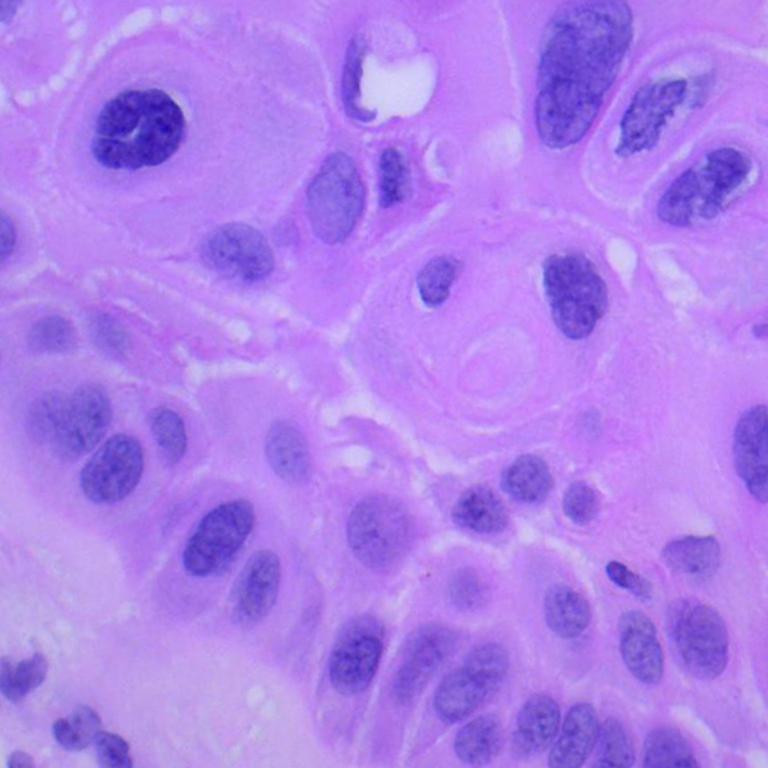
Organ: lung
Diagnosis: squamous carcinomas